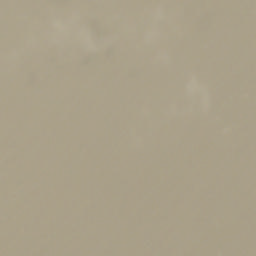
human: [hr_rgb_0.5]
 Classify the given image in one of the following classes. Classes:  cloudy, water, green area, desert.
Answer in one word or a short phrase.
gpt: cloudy